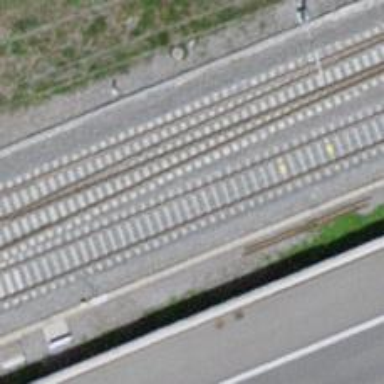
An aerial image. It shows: Siding railway track with electrified contact line.